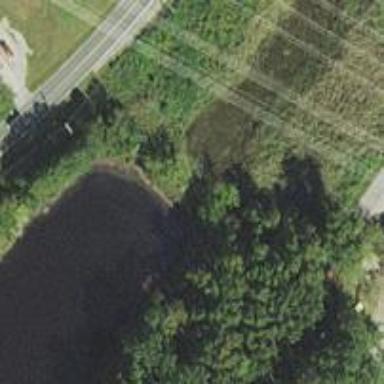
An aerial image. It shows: Dam across waterway.